Question: I'd like to know whether I have correctly understood the ShallowHistory syntax or not.
Is this the right way to use it?

In the UML spec. it is said it can be used instead of the initial psuedo-state. I guess that in that case there would be no way to reset the State1's memory while in this case the transition from State0 always starts from State1.1. Am I right?
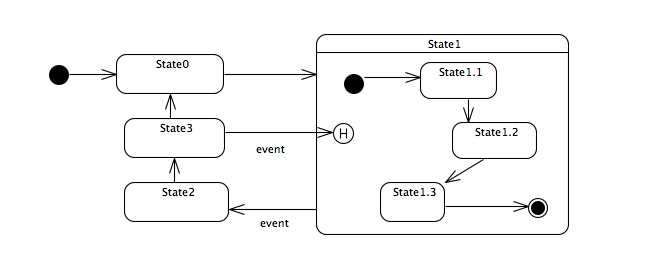
Answer: Your interpretation seems correct. From the Superstructure:
> Upon entering a composite state, the following cases are differentiated:* Default entry: Graphically, this is indicated by an incoming transition that terminates on the outside edge of the composite state. In this case, the default entry rule is applied (see Semantic variation point (default entry rule)).
And
> Semantic variation point (default entry rule)If a transition terminates on an enclosing state and the enclosed regions do not have an initial pseudostate, the interpretation of this situation is a semantic variation point.
In some interpretations, this is considered an ill-formed model. That is, in those cases the initial pseudostate is mandatory. An alternative interpretation allows this situation and it means that, when such a transition is taken, the state machine stays in the composite state, without entering any of the regions or their substates.
And finally:
> Shallow history entry: If the transition terminates on a shallow history pseudostate, the active substate becomes the most recently active substate prior to this entry, unless the most recently active substate is the final state or if this is the first entry into this state. In the latter two cases, the default history state is entered. This is the substate that is target of the transition originating from the history pseudostate. (If no such transition is specified, the situation is ill-defined and its handling is not defined.) If the active substate determined by history is a composite state, then it proceeds with its
default entry.
Note that from the last paragraph, it seems you should ALWAYS have a transition from the 'H' pseudostate, at least to the same state pointed by the 'initial' pseudostate, otherwise you may have an ill-defined machine.
I didn't find where it says that you can use H* instead of the initial pseudo-state. Where did you see this?